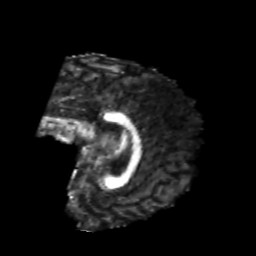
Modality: FA
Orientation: sagittal
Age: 20
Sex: male
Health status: healthy
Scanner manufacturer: philips
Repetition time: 7.393 s
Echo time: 0.08599 s